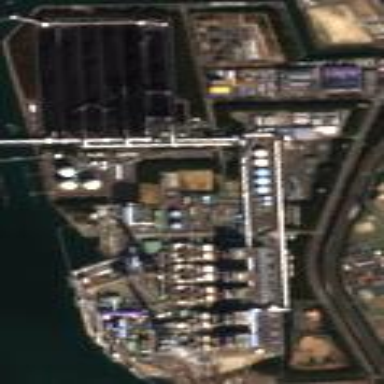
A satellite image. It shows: Industrial area with coal power plant.